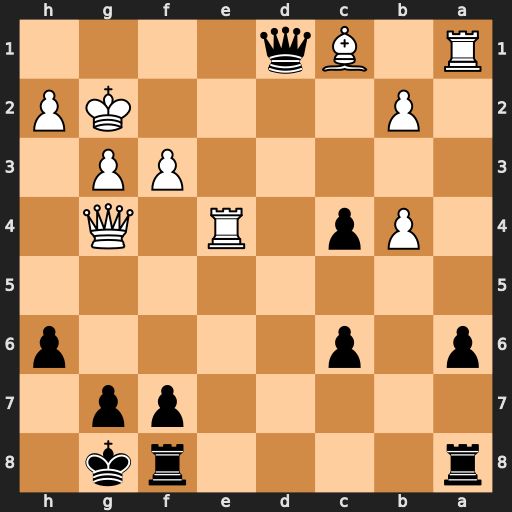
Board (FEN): r4rk1/5pp1/p1p4p/8/1Pp1R1Q1/5PP1/1P4KP/R1Bq4
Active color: b
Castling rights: -
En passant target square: -
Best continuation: Qc2+ Kh3 f5 Qg6 fxe4